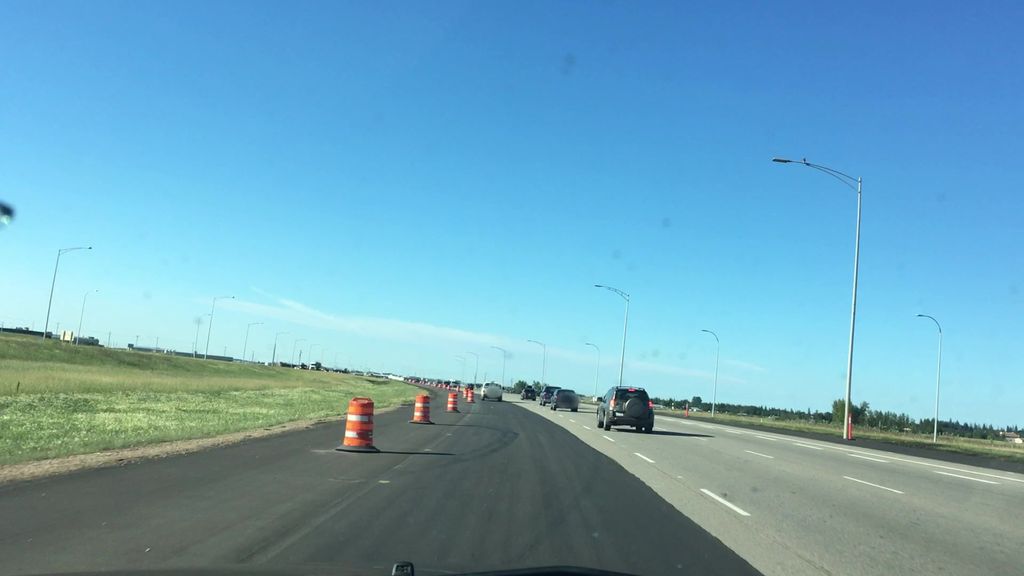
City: edmonton